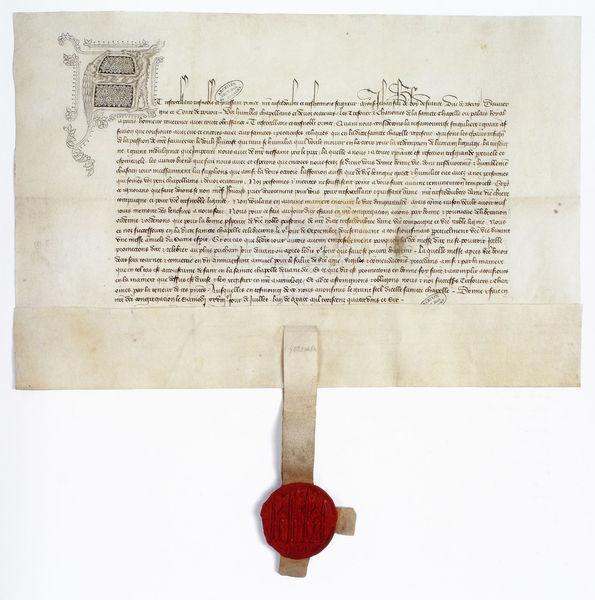
Titel: Die Domherren der Sainte-Chapelle von Paris versprechen, eine Messe des Heiligen Geistes für Jean, Herzog de Berry und seiner Familie zu zelebrieren
Institution: Paris, Archives nationales
Schlagwörter: schwarz, rot, tiere, band, falten, relief, schrift, papier, gefaltet, dekor, deutsch, tusche, text, buchstaben, initiale, stempel, vertrag, tinte, verziert, flecken, pergament, wappen, wachs, weß, brief, schreiben, mittelalter, krokodil, zeilen, schriftstück, siegel, urkunde, bulle, handschrift, dokument, latein, handschriftlich, archiv, quelle, archivalie, majuskel, inkunabel, verzeirt, minuskel, erlass, faktur, galten, siegelwachs, a, wachssiegel, urklunde, rechteckiges blatt, hängesiegel, anhangsiegel, anhängend, innkunabel, stempekl